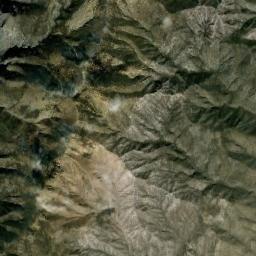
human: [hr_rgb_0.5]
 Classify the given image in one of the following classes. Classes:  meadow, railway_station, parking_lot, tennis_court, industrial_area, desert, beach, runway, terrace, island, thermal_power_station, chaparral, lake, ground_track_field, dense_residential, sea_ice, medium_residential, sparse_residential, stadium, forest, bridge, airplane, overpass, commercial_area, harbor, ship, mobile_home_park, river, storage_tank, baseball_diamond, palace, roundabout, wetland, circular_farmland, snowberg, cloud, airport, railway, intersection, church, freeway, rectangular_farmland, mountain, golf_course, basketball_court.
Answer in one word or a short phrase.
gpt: mountain